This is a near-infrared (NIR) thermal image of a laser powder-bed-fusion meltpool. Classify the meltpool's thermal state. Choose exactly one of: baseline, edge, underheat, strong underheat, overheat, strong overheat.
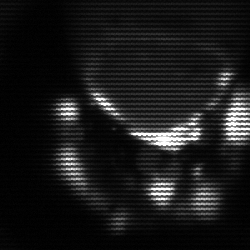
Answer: edge